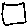
Label: square